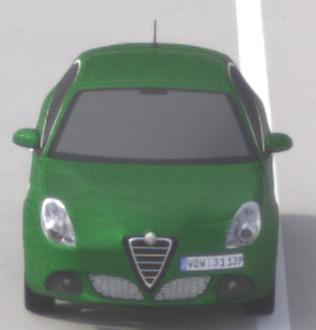
Make: Alfa Romeo
Model: Giulietta 1.4 TB 16V
Detailed model: Giulietta (940)
Model produced from: 2010/05
Model produced until: 2013/03
Doors: 5
Color: green
Road condition: dry road
Daytime: morning or afternoon
Contrast: low contrast